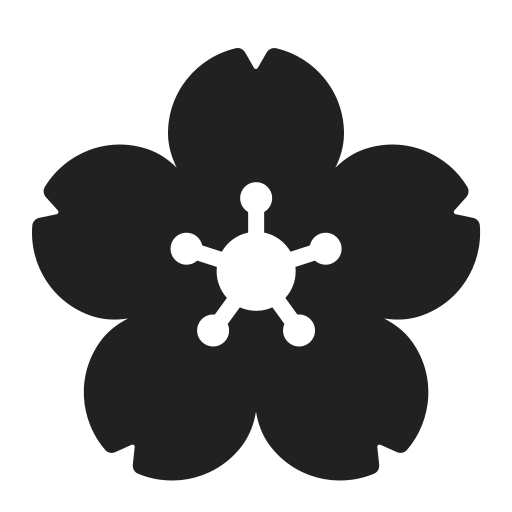
cherry blossom high contrast